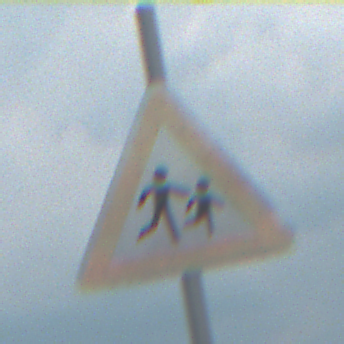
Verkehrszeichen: KinderLinks
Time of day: MorningAfternoon
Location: Outdoor (Nature)
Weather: PartlyCloudy
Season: NotSpecified
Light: Natural